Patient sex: F
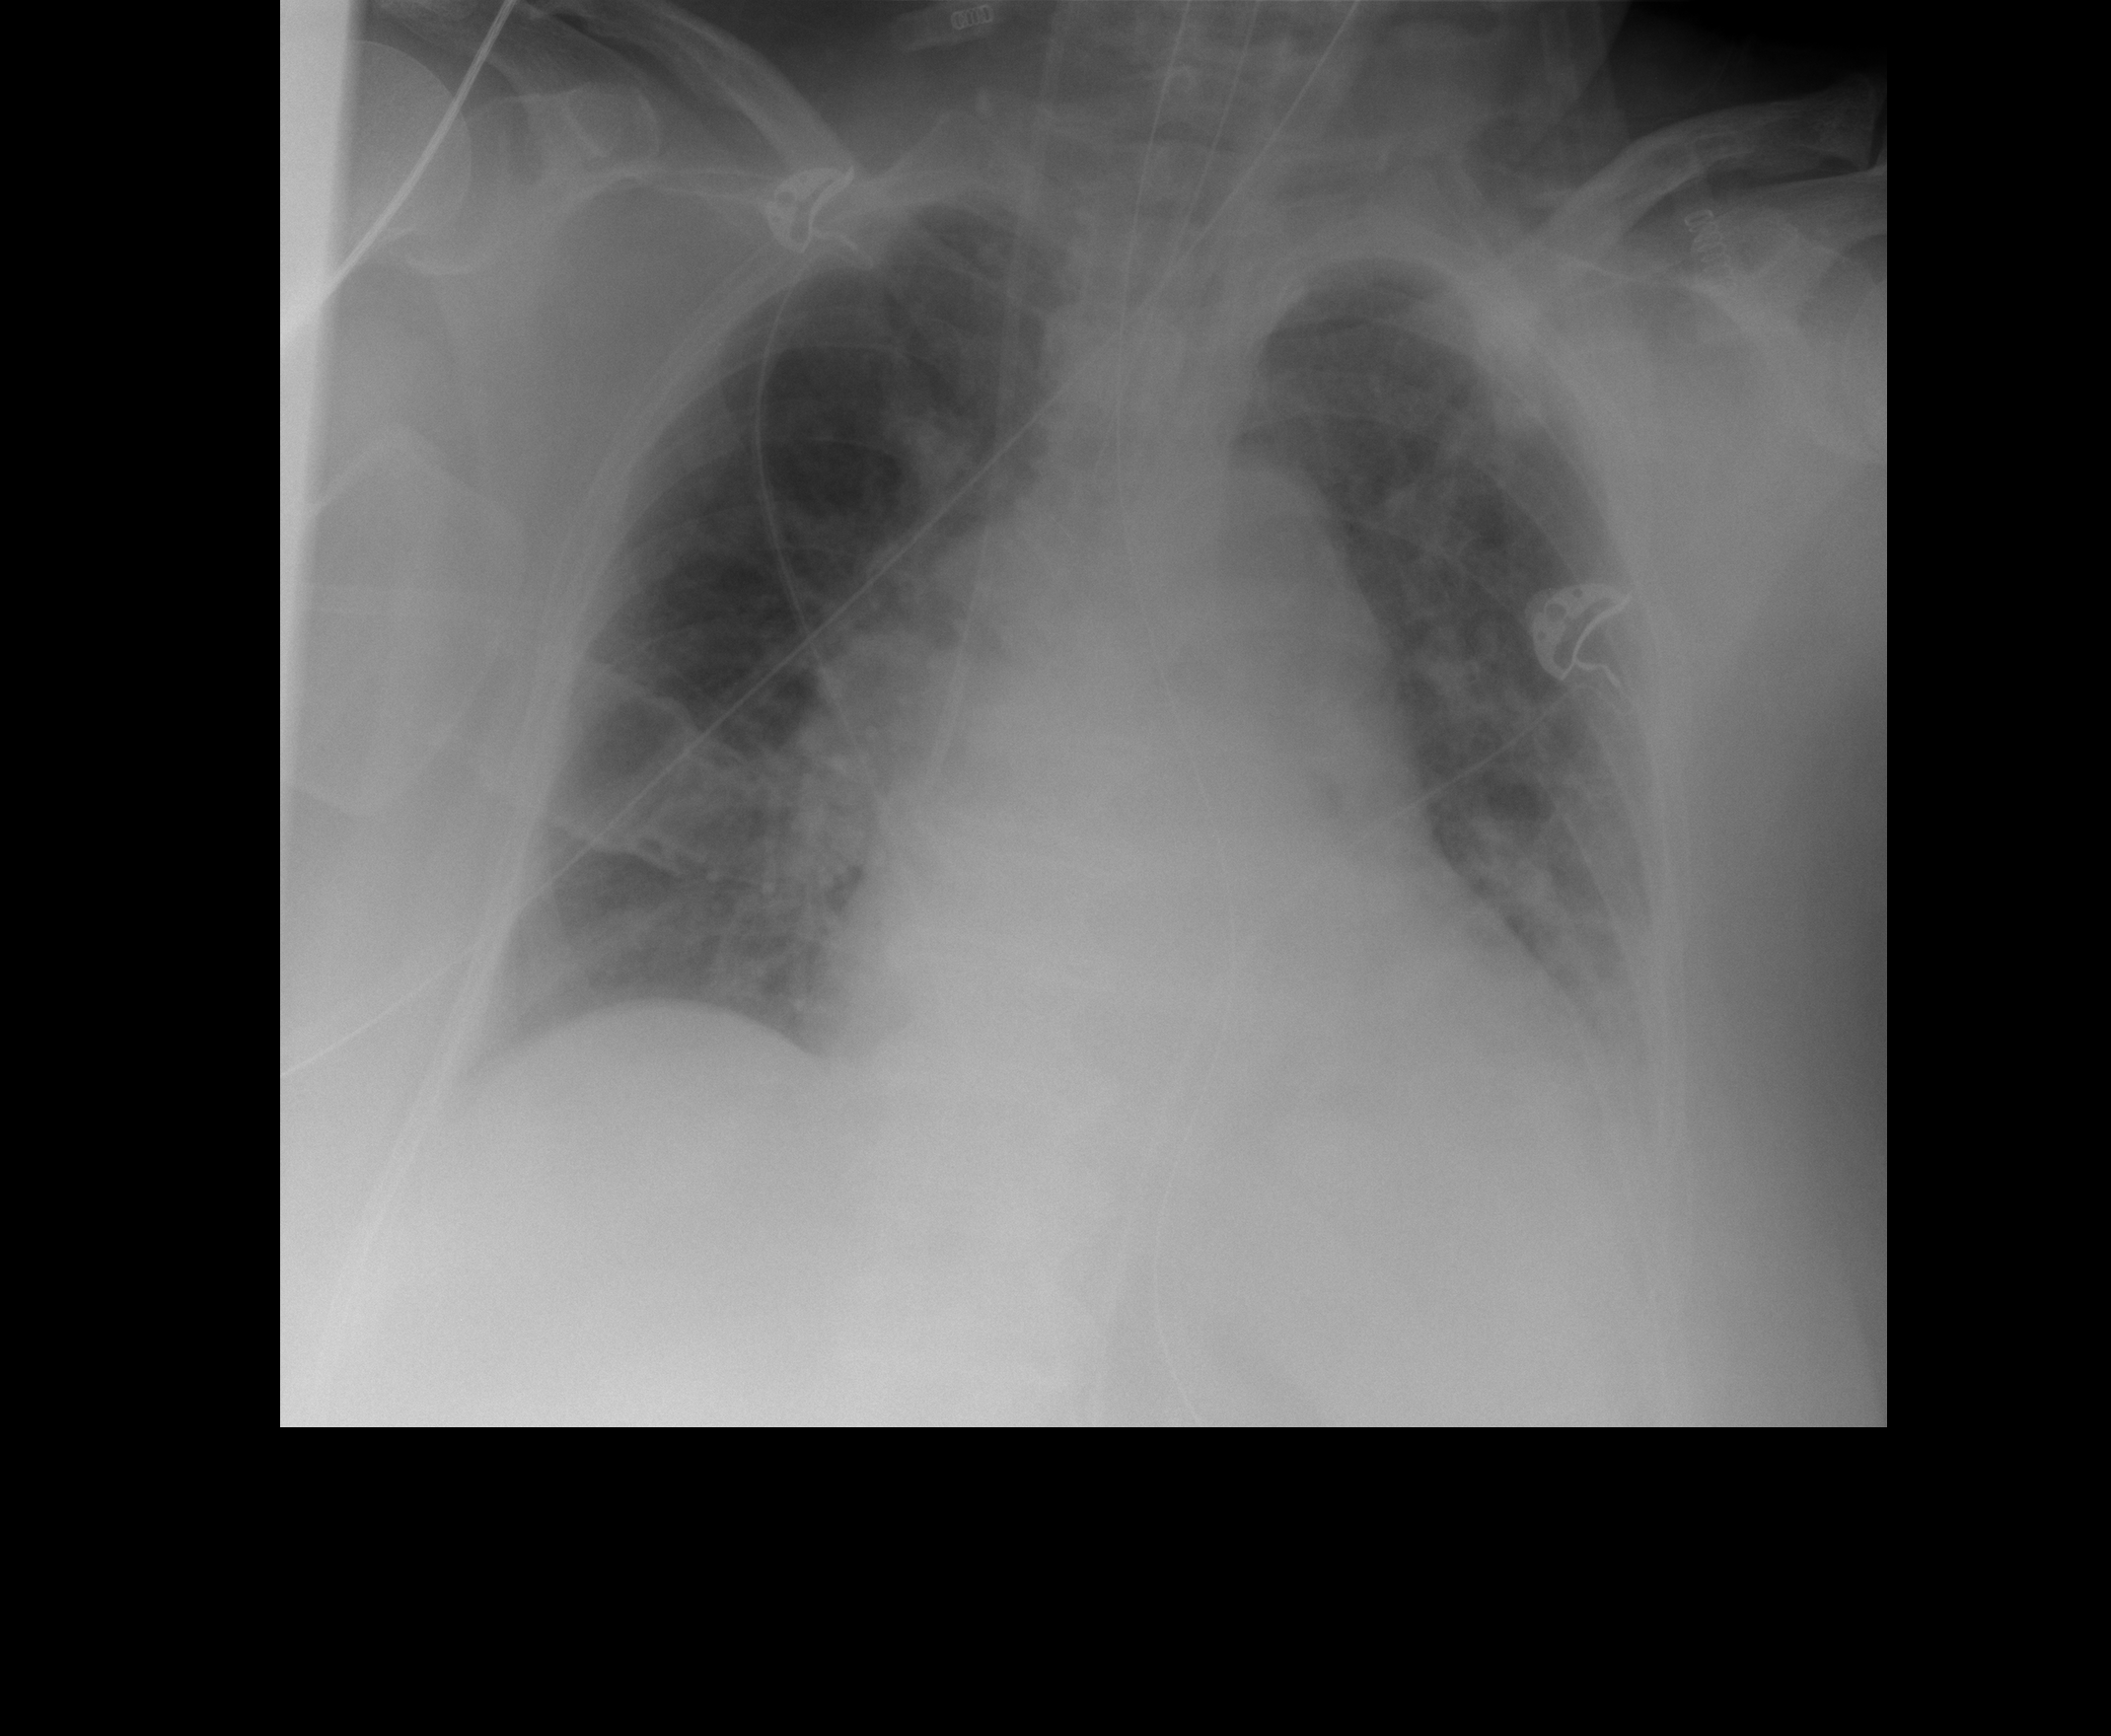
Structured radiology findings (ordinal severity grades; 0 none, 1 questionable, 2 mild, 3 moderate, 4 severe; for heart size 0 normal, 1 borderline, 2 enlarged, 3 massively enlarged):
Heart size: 1
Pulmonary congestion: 2
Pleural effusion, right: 0
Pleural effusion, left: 2
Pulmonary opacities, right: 1
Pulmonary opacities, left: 2
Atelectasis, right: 1
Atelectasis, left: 2